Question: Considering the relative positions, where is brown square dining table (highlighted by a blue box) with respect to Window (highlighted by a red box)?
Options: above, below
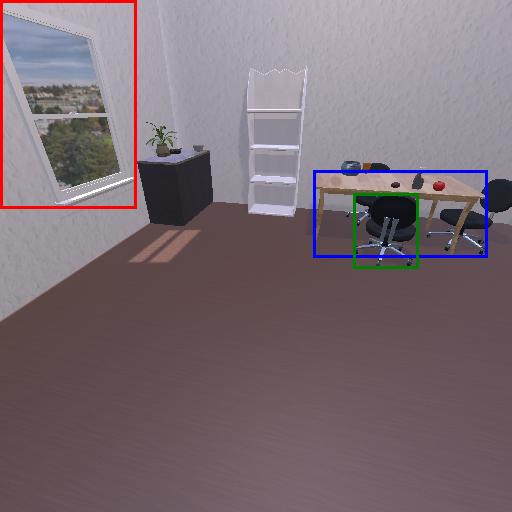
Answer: above